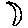
Label: moon